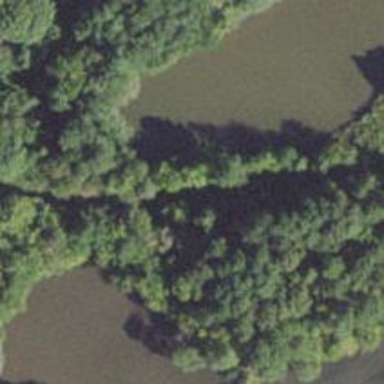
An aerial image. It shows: Beautiful lake surrounded by nature.